Aerial crown-view tile of a tropical tree (Barro Colorado Island, Panama), acquired 20250915:
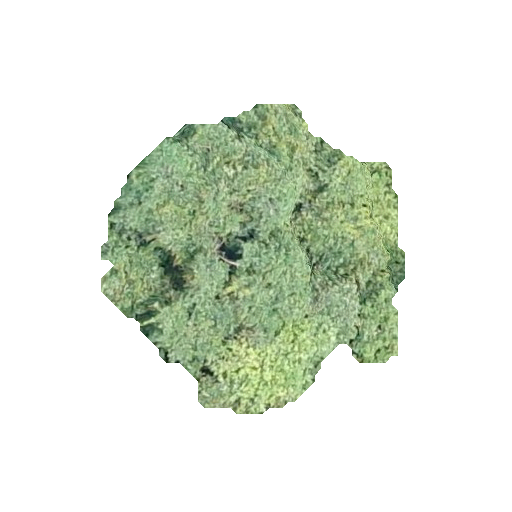
Species: Chrysophyllum cainito
GBIF accepted scientific name: Chrysophyllum cainito
Crown area: 96.18 m²